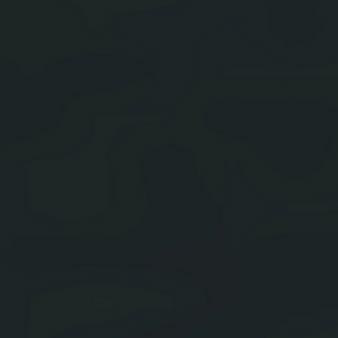
Label: other